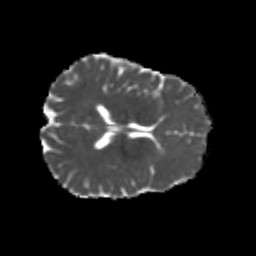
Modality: MD
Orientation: axial
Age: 24
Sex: female
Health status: healthy
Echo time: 0.074 s